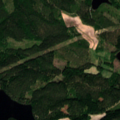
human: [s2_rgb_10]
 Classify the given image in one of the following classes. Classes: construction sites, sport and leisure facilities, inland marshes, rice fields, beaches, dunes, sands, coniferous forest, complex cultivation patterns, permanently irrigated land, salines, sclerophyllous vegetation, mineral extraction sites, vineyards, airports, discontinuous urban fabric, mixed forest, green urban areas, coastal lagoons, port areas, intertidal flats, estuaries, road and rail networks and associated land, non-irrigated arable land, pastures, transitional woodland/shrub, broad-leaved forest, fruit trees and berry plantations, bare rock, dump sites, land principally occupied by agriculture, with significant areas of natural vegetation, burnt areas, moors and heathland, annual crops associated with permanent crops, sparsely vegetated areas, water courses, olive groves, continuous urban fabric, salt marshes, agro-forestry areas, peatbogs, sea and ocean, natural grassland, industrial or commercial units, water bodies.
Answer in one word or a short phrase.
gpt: coniferous forest, mixed forest, transitional woodland/shrub